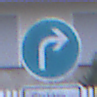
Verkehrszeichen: VorgeschriebeneFahrtrichtungRechts
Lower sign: BesondereFahrzeugeUndTransportgueter11
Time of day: SunriseSunset
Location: Outdoor (Urban)
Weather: PartlyCloudy
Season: NotSpecified
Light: Natural